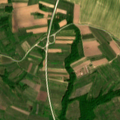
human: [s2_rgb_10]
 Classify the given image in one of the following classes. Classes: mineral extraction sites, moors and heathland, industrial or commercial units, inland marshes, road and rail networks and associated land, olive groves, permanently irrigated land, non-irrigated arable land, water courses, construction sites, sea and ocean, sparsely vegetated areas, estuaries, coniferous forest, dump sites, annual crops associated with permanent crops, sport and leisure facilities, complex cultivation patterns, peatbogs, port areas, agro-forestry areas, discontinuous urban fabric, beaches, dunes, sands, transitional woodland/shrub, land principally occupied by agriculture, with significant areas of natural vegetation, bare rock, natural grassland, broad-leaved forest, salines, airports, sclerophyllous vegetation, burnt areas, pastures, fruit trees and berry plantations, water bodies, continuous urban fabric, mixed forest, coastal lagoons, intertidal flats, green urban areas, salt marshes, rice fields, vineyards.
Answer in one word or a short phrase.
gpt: non-irrigated arable land, complex cultivation patterns, land principally occupied by agriculture, with significant areas of natural vegetation